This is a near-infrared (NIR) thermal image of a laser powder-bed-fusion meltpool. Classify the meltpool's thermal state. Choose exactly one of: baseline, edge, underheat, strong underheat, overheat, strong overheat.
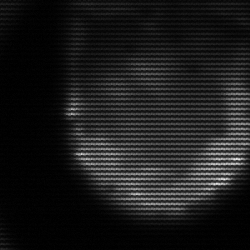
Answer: edge